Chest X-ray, AP view. Patient: 55 years old, sex F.
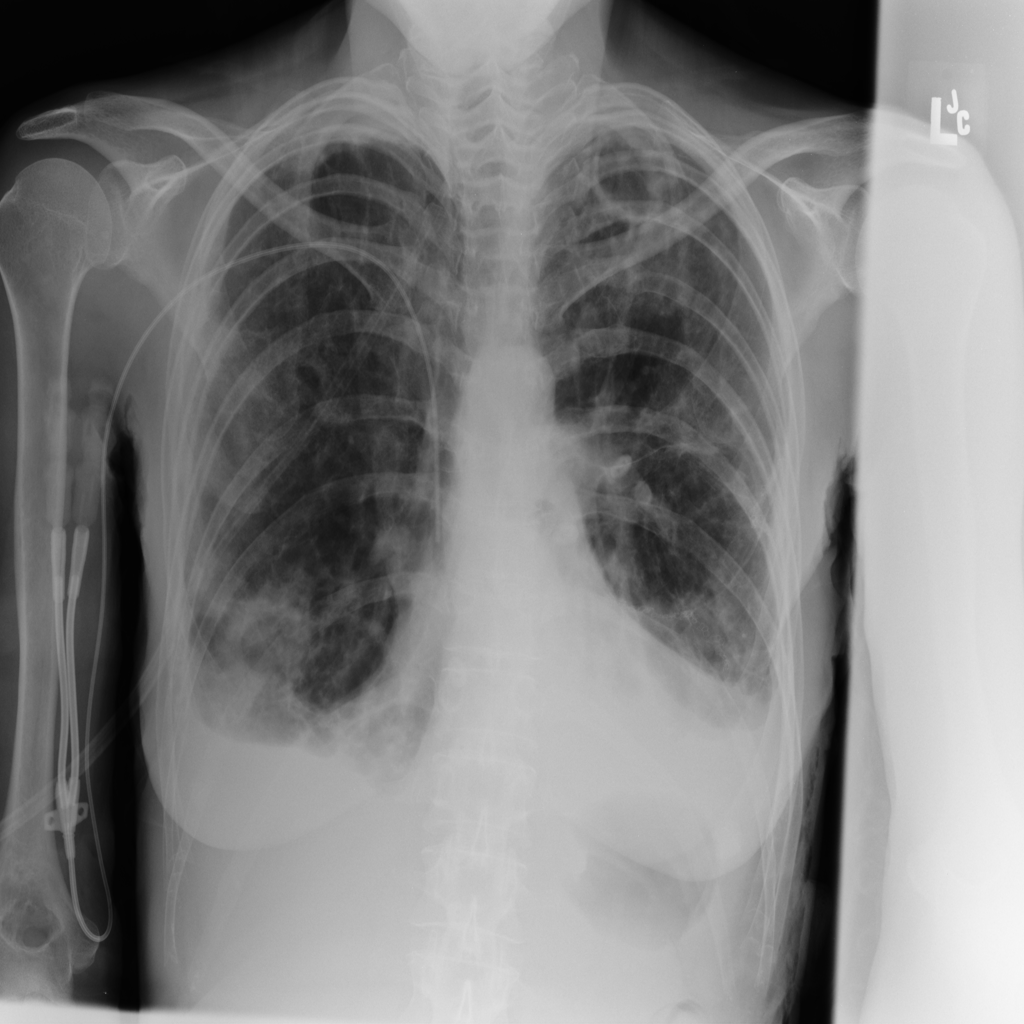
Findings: Pneumothorax